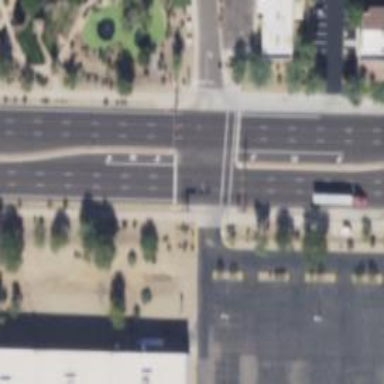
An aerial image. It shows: Solid stop line on the road.